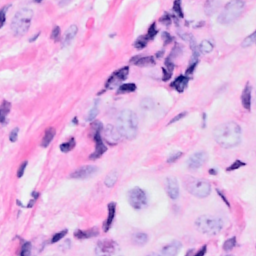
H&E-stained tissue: Breast